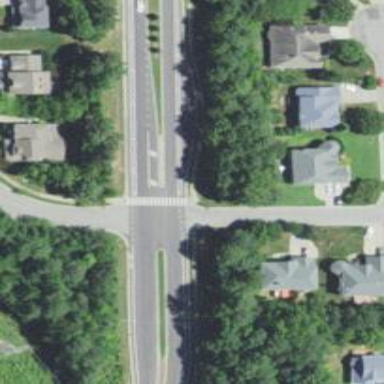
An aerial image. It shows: Asphalt footway with crossing.